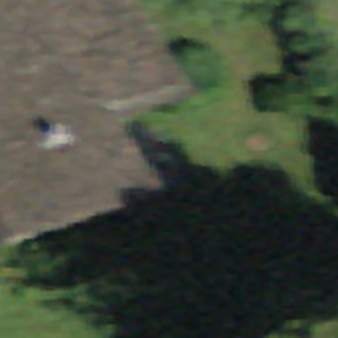
Label: other